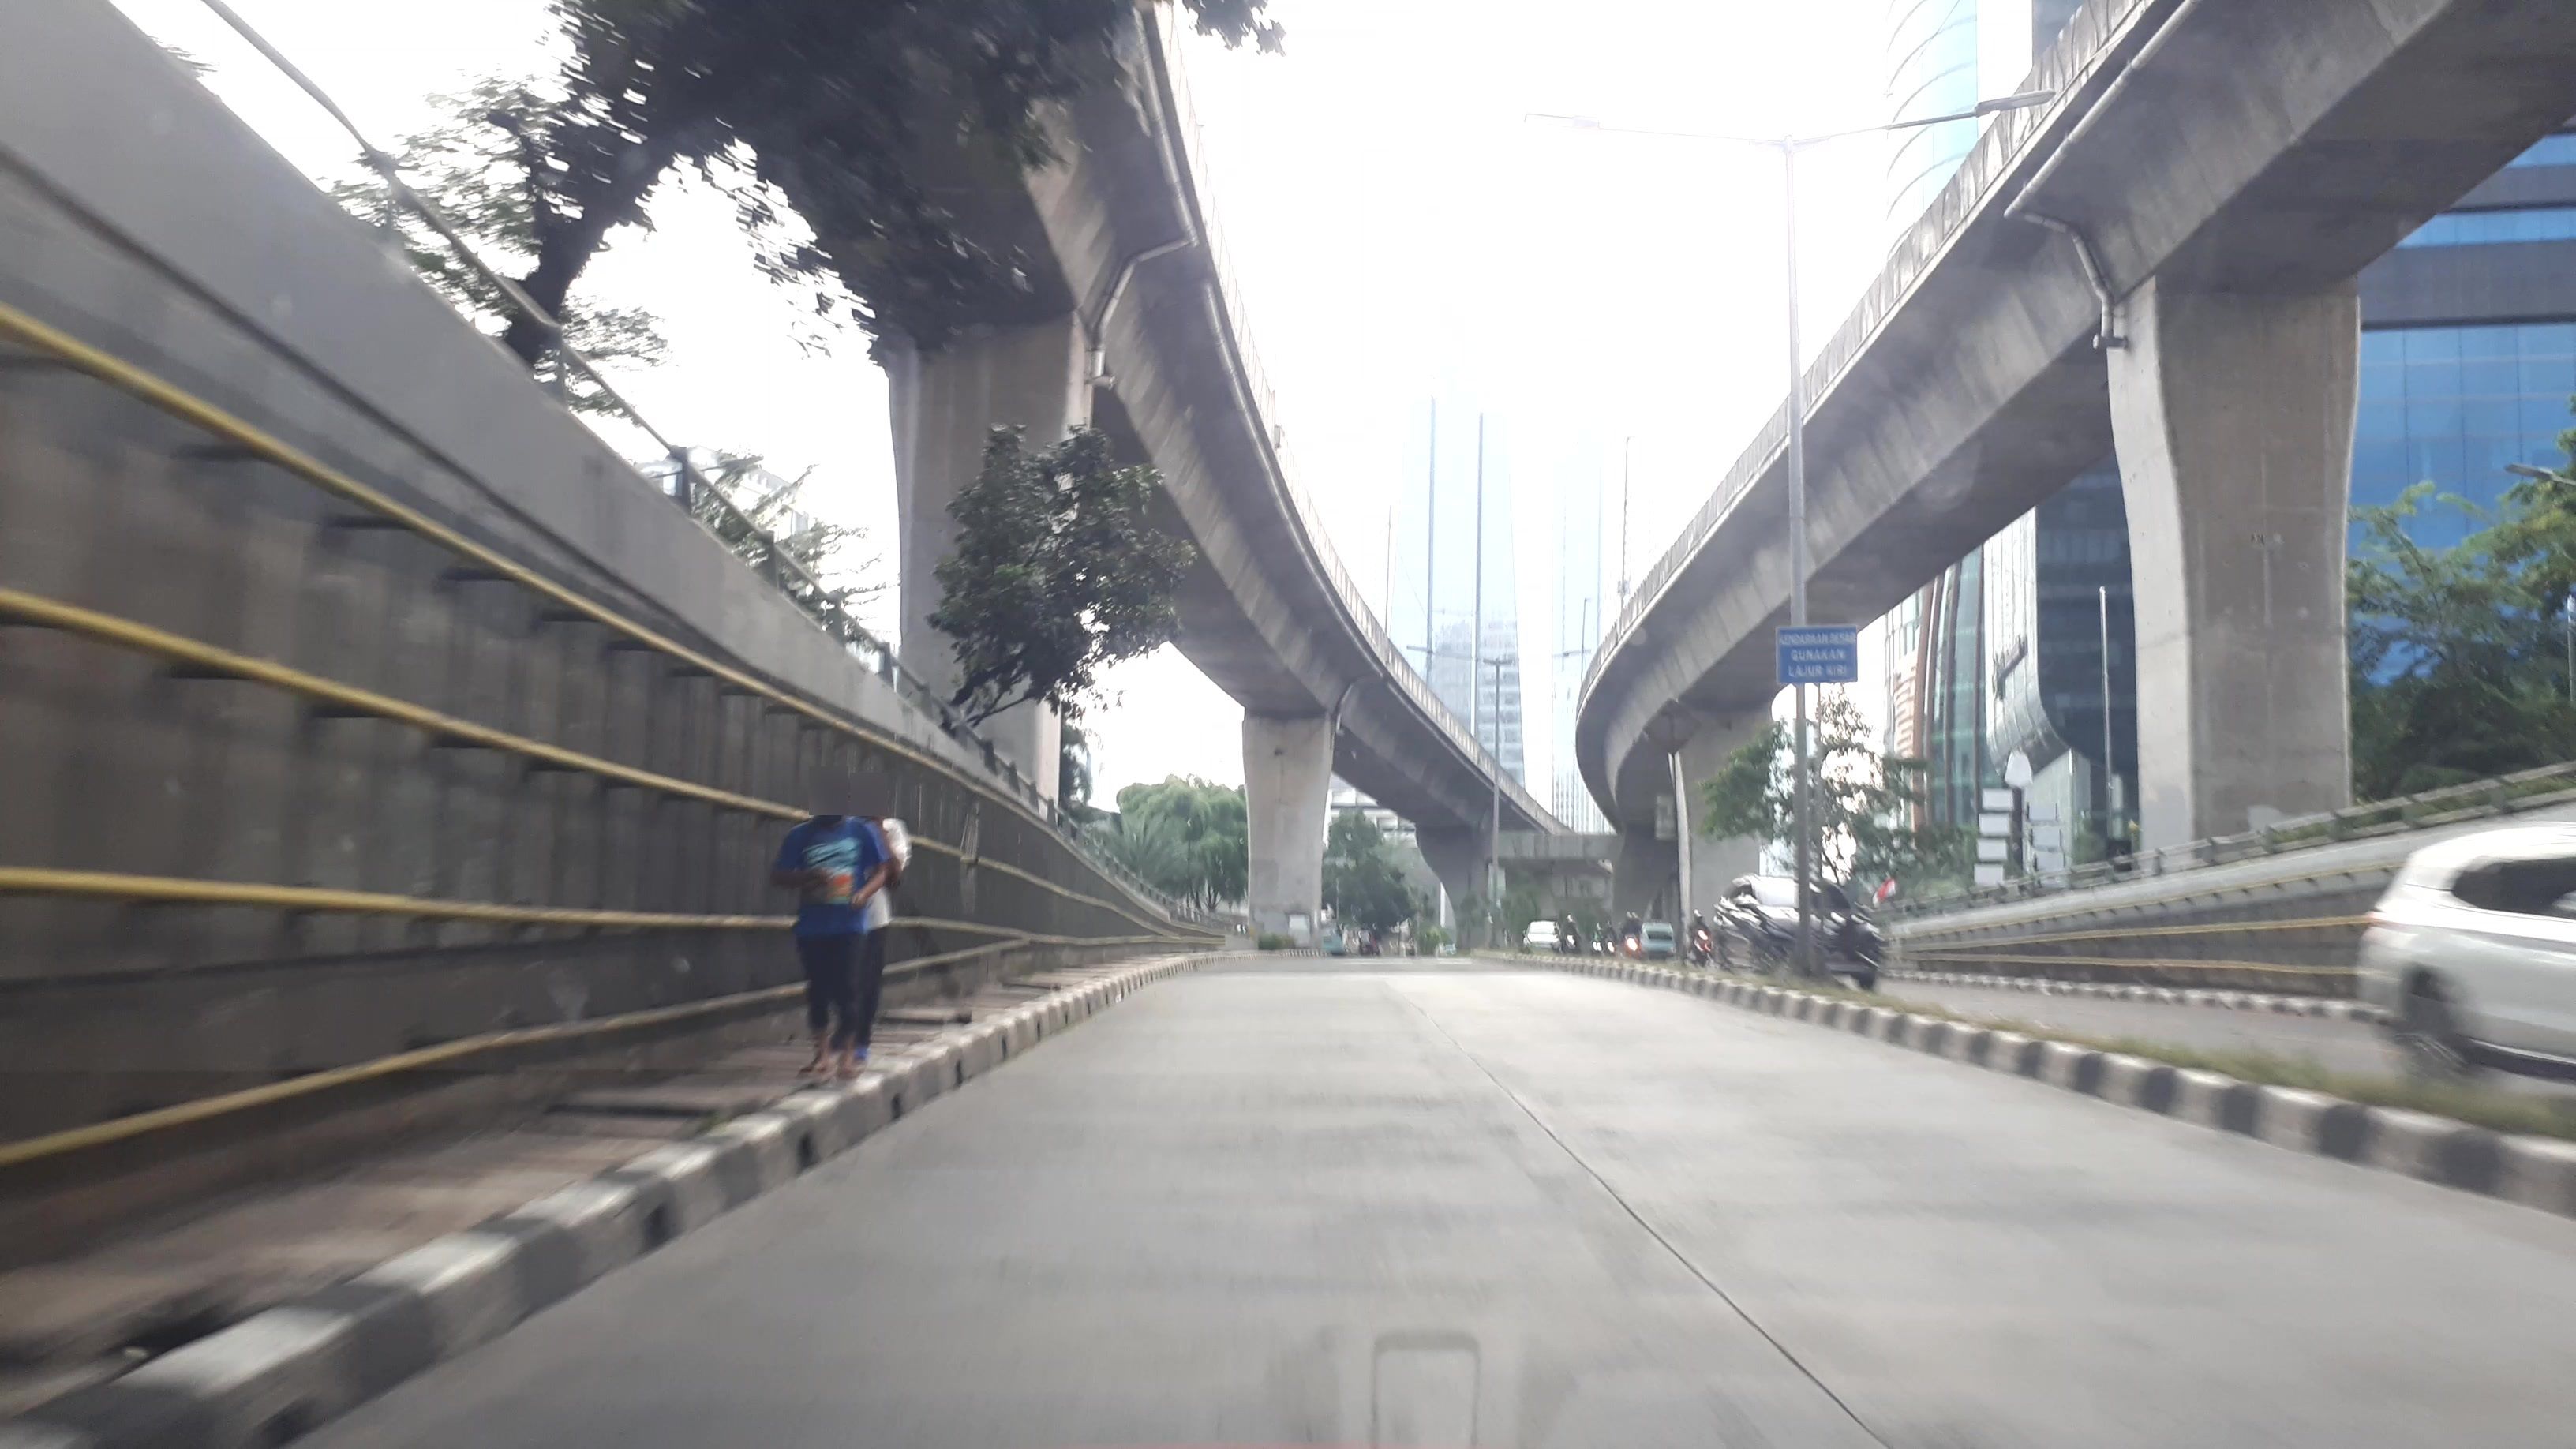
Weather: clear
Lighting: day
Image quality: good
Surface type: cycling surface
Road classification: primary
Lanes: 2
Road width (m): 8, 10
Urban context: urban centre
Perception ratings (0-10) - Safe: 4.04, Lively: 6.45, Beautiful: 1.93, Boring: 2.24, Depressing: 2.06, Wealthy: 1.15